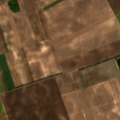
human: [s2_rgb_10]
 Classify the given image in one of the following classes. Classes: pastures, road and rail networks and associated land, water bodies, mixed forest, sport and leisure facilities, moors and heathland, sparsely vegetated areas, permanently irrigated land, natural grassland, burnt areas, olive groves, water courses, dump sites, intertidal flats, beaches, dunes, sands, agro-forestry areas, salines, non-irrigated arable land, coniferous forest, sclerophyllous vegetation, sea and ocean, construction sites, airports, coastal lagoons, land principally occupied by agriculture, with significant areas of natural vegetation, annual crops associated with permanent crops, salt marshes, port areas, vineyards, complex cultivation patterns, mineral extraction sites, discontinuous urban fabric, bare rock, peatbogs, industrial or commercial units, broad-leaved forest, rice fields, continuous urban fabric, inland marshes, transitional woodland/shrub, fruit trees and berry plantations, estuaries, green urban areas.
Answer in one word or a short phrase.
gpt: non-irrigated arable land